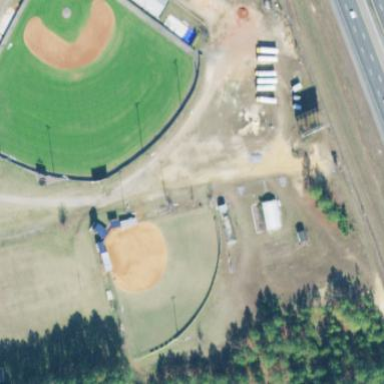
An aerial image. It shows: Baseball pitch for leisure and sports activities.